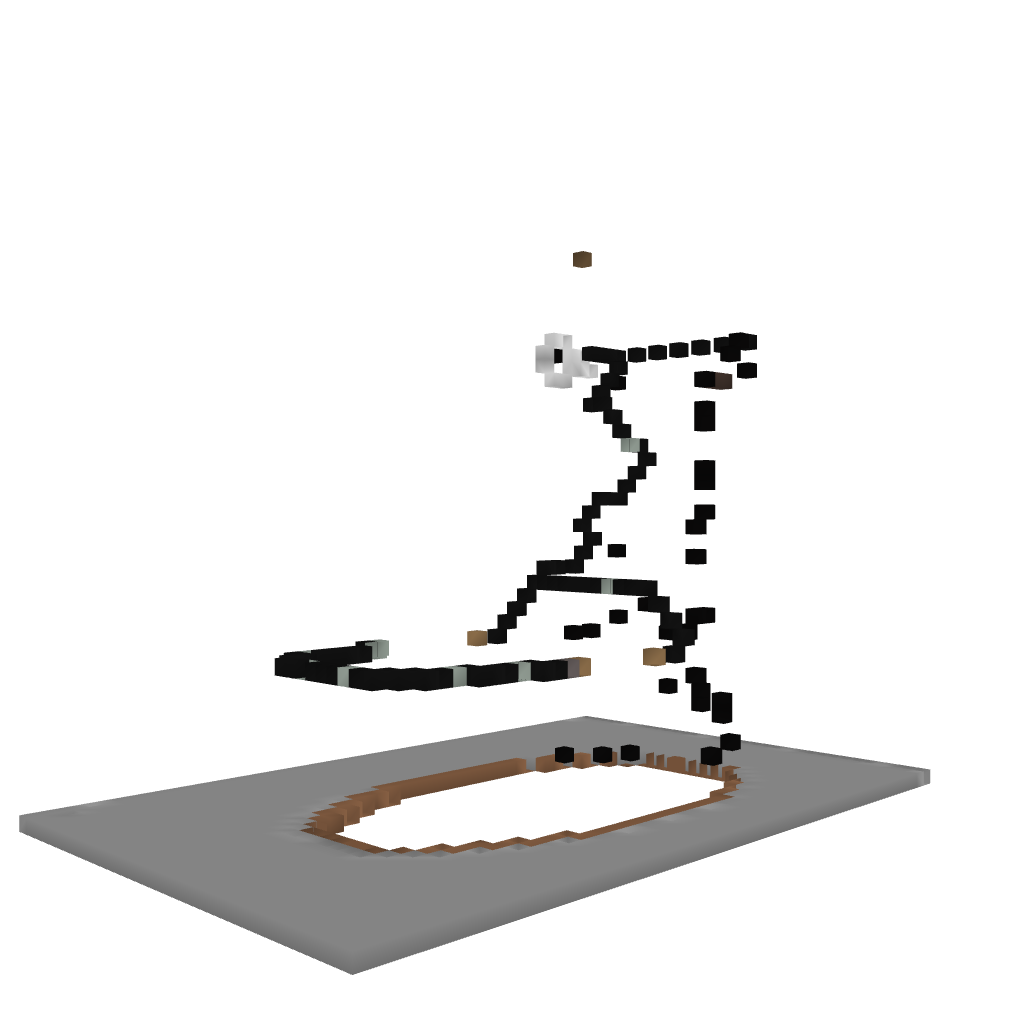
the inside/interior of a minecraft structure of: Flushable Toilet - By Cybersneeze